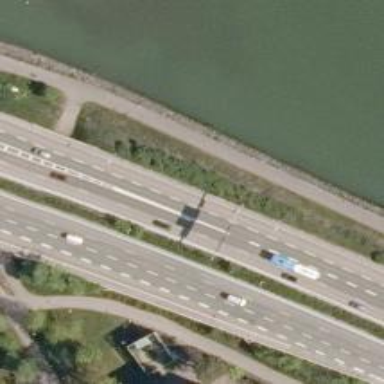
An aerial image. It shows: Asphalt motorway.